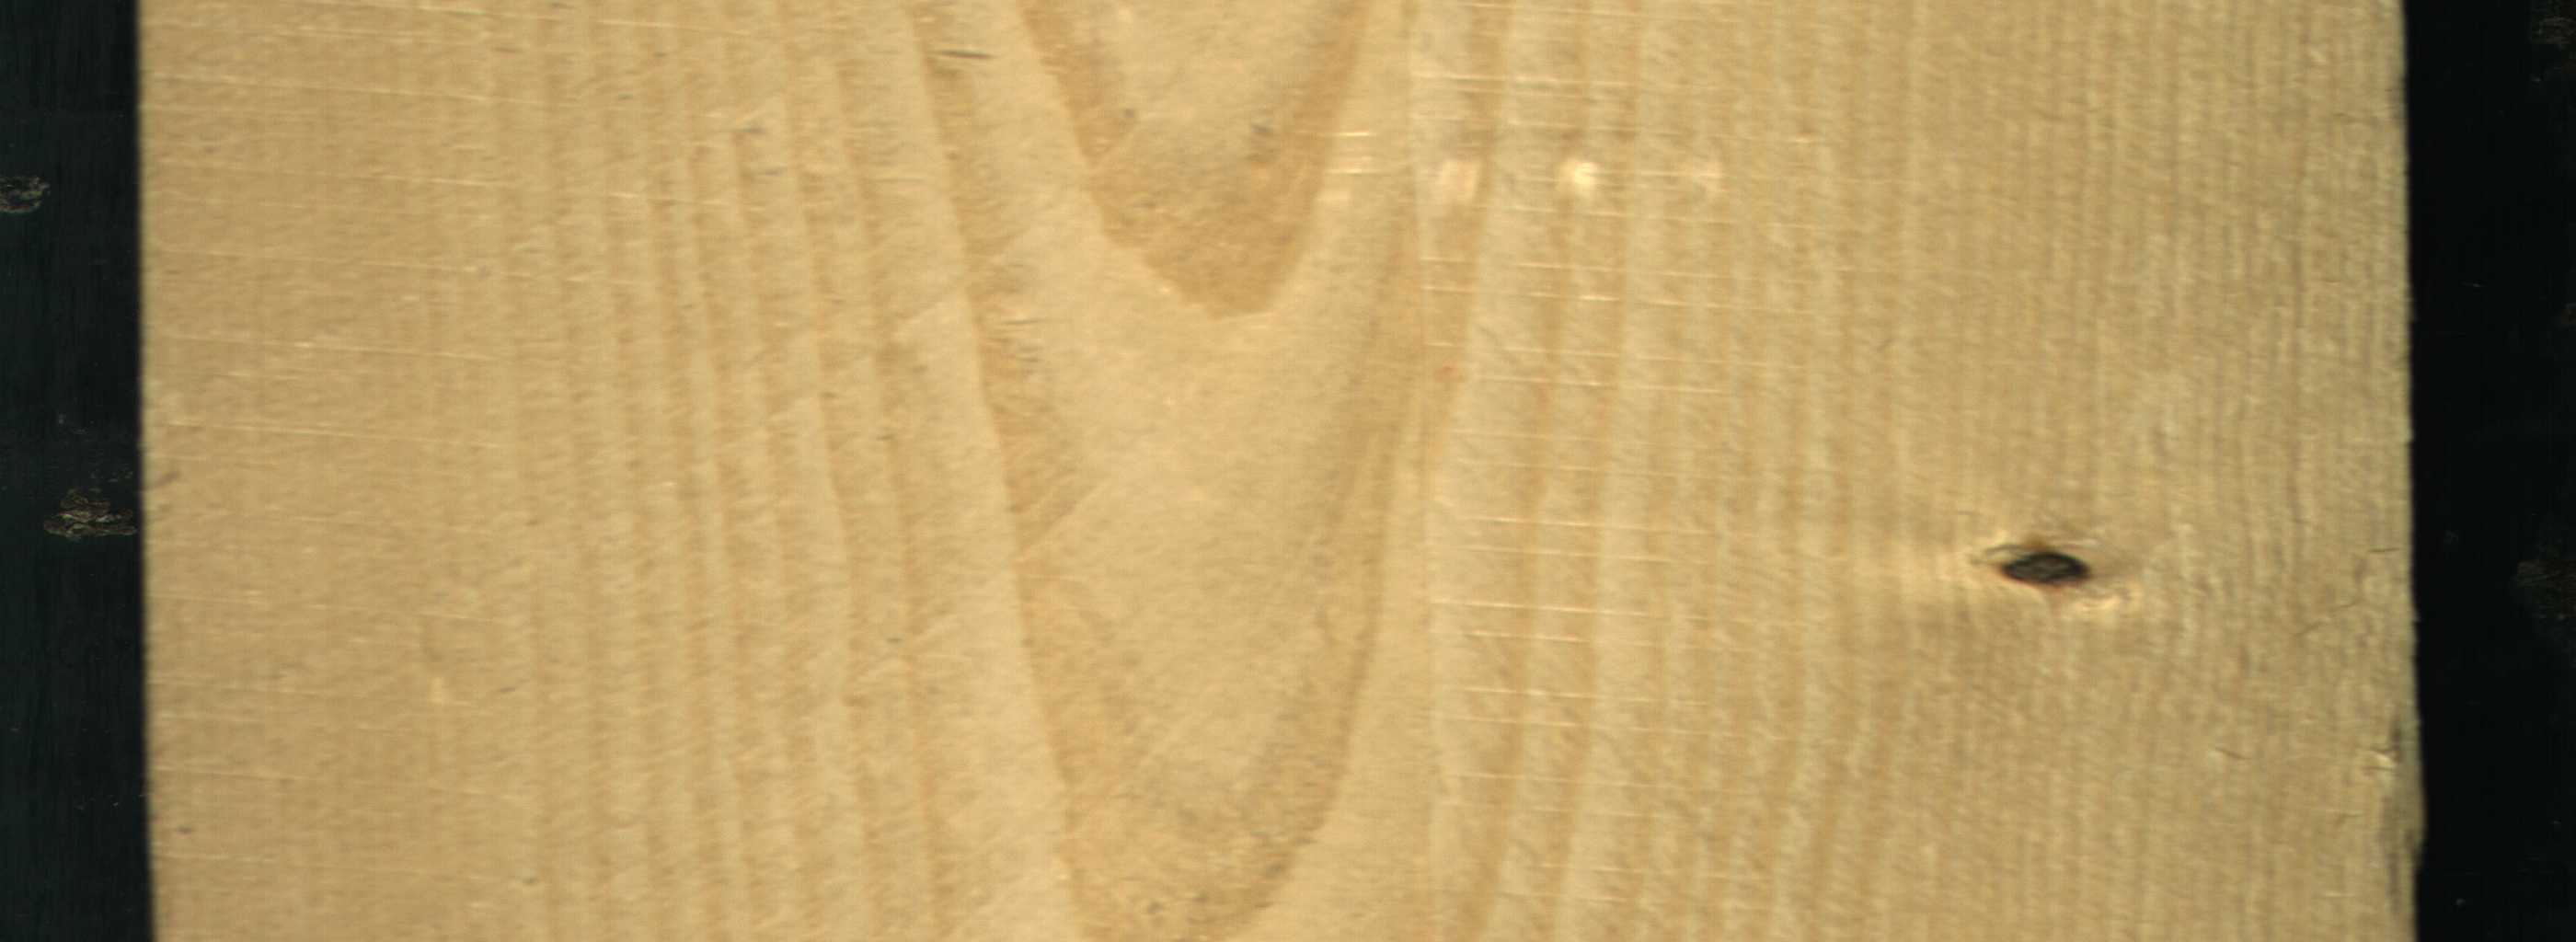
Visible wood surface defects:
Dead_Knot